Aerial crown-view tile of a tropical tree (Barro Colorado Island, Panama), acquired 20250715:
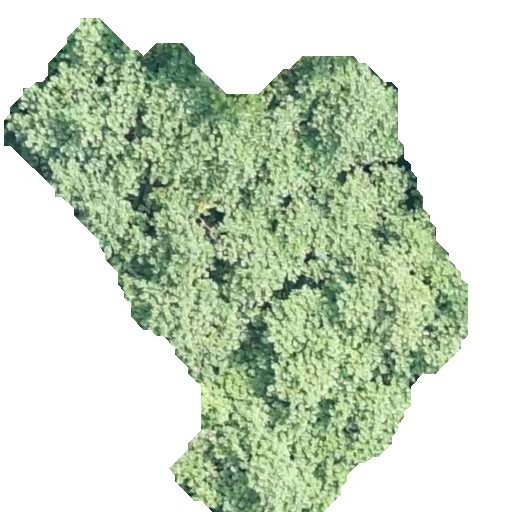
Species: Hieronyma alchorneoides
GBIF accepted scientific name: Hieronyma alchorneoides
Crown area: 201.361 m²